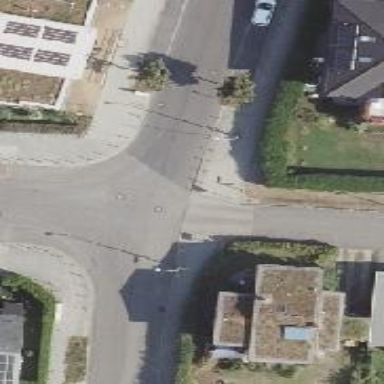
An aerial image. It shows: Unmarked crossing on the road.